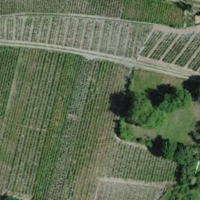
EUNIS habitat code: 40
Species observed at this site:
Tachymarptis melba
Ptyonoprogne rupestris